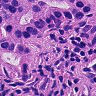
Metastatic tissue present: yes